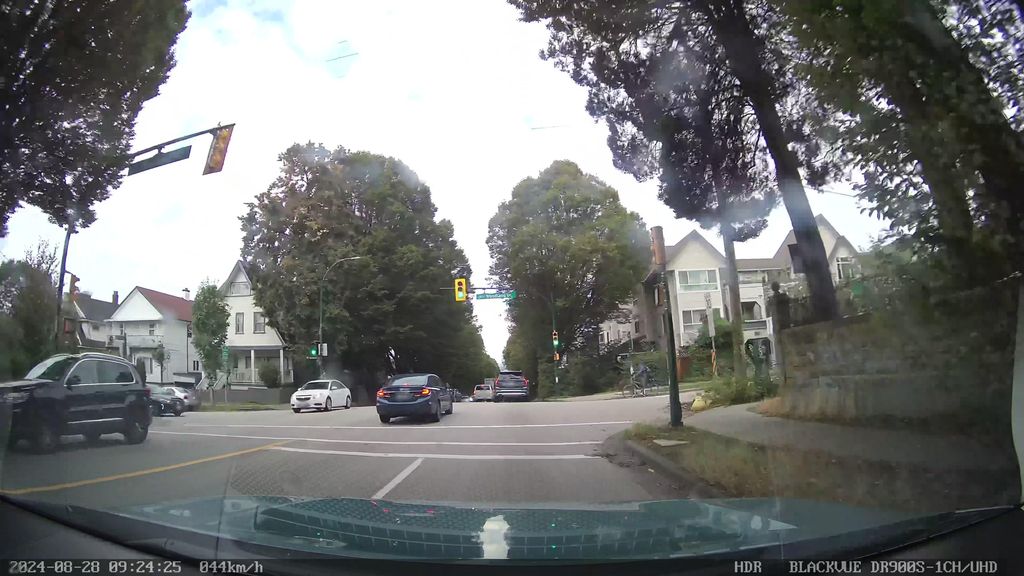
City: vancouver